Question: Images can explain better than words sometimes.

So I've a very weird problem with my self-written jquery tooltip (I actually want to avoid to use some lib, since my use-case is actually pretty simple and I don't need some bloated lib here).
When I move my mouse from right to left or from top to down everything is fine. When I move my mouse from left to right or bottom to top my tooltip gets stuttering - see the gif.
My tooltips are referenced by data attributes
'''
<a href="#" data-tooltip="#myTooltip">HOVER ME</a>
<div id="myTooltip">Tooltip Content Foo Bar</div>
'''
To avoid problems positioning my element I'll move it later wit jQuery to the body.
Well, now I've now idea whats going on with my tooltip. Any ideas why it is stuttering?
BTW: This is happening in all modern browsers for me.
'''
$(function () {
$('[data-tooltip]').each(function () {
$($(this).data('tooltip')).appendTo('body');
// this mouseenter listener could be safely removed, probably
// (don't forget to move the display:block part to mousemove tho)
$(this).on('mouseenter', function (e) {
$($(this).data('tooltip')).css({
display: 'block',
left: e.pageX,
top: e.pageY
});
});
$(this).on('mousemove', function (e) {
$($(this).data('tooltip')).css({
left: e.pageX,
top: e.pageY
});
});
$(this).on('mouseleave', function () {
$($(this).data('tooltip')).hide();
});
});
});
'''
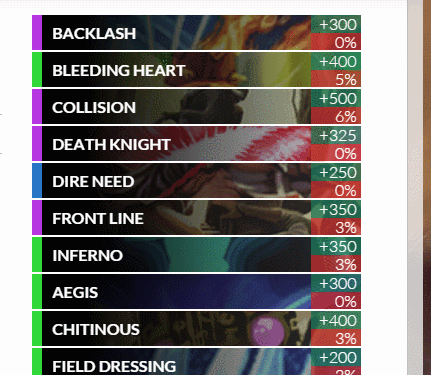
Answer: I think I found a solution for you. Might not really what you wanted but I think it will work for what you want to use it for.
Here is the JSfiddle: <URL>
Ok so the key is to make sure the mouse never goes over the element you are dragging. So making sure you have at least 1 xp between the element you are dragging and the element you are hovering over will make sure it does not trigger the onleavemouse event.
'''
var yPos = e.pageY + 5;
'''
I am sure there is a better way to do this... but I hope this helps.
EDIT: The main problem is the mouse is going over the element you are moving to the mouse's position and thus triggering the onmouseleave event resulting in the element being hidden and shown in milliseconds of each other. Because the mouse leave event triggers before the move.